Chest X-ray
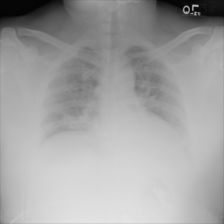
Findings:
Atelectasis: positive
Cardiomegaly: negative
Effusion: positive
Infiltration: positive
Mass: negative
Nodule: negative
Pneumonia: negative
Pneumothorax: negative
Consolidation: negative
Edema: negative
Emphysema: negative
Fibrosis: negative
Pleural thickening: negative
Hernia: negative